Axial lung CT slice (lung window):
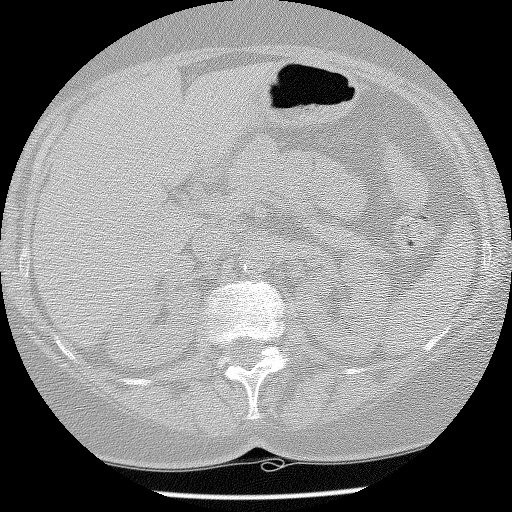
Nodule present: no